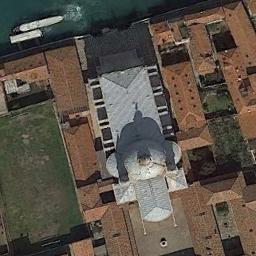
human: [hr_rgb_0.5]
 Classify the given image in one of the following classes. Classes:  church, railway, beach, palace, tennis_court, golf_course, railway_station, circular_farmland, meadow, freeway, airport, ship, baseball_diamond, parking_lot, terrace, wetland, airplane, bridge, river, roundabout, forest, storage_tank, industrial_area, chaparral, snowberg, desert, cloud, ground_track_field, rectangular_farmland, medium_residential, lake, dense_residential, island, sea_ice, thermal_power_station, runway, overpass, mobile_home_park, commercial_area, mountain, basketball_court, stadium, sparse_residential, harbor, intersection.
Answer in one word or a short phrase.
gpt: church